An envelope spectrum derived from a bearing vibration measurement is shown; the reference markers locate BPFO, BPFI, BSF and FTF for this bearing geometry and shaft speed. Classify the bearing condition as one of: normal, inner_race, outer_race, ball.
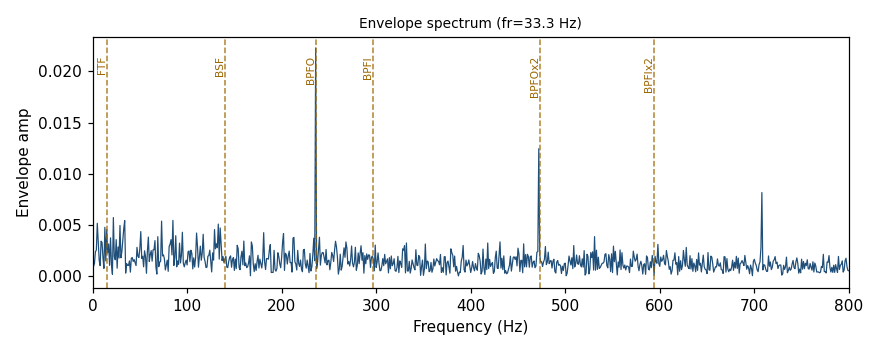
Answer: outer_race